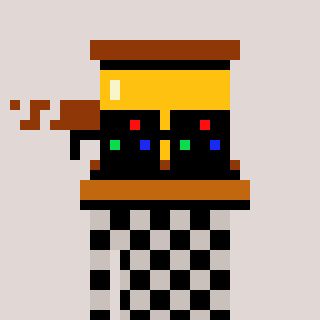
a pixel art character with square black sunglasses, a gavel-shaped head and a foggrey-colored body on a warm background